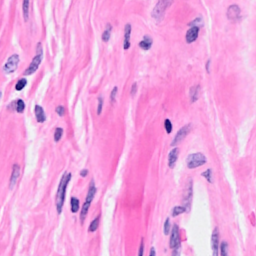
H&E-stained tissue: Breast